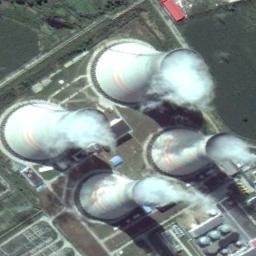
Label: thermal_power_station